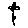
Label: flower